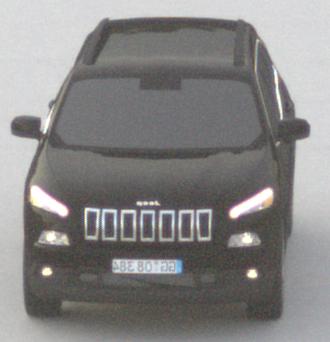
Make: Jeep
Model: Cherokee 3.2 V6 Pentastar
Detailed model: Cherokee (KL)
Model produced from: 2014/07
Model produced until: 2015/07
Doors: 5
Color: black
Road condition: dry road
Daytime: sunrise or sunset
Contrast: low contrast